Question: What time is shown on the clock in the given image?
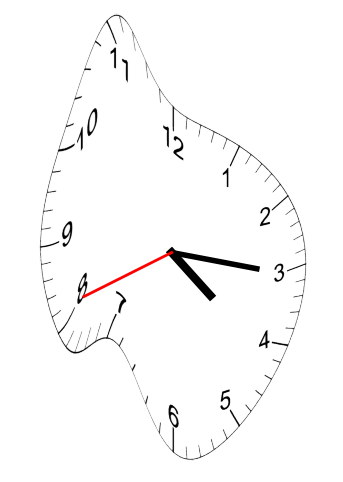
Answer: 04:15:41